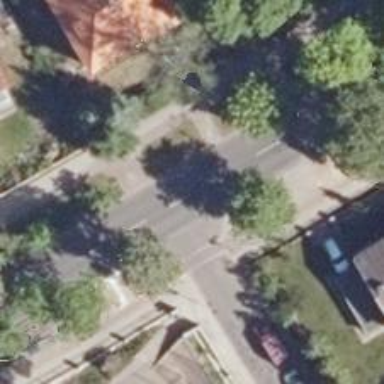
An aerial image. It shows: Residential road with asphalt surface. There are sidewalks on both sides of the road.